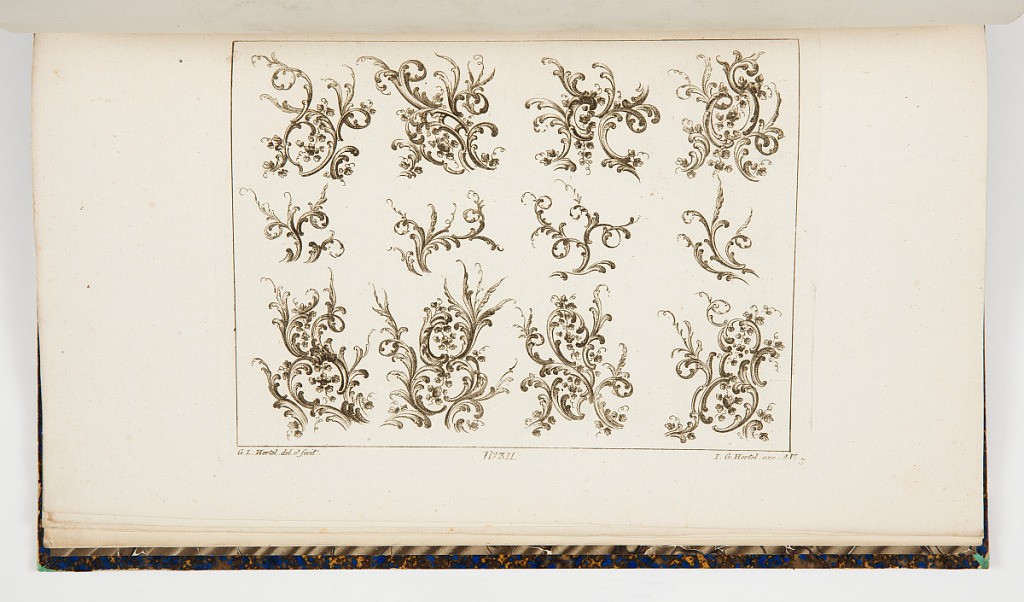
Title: Rocaille Rinceaux Designs
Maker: Georg Leopold Hertel, German, active ca. 1780
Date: mid- 18th century
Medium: Etching on off-white paper
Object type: Print
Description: Sheet of variations of rocaille rinceaux with scrolls and cartouches. The plate is signed and numbered.